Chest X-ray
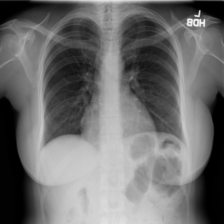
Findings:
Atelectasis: negative
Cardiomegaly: positive
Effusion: negative
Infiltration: negative
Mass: negative
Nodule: negative
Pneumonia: negative
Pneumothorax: negative
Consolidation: negative
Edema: negative
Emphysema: negative
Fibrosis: negative
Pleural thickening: negative
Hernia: negative